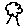
Label: tree